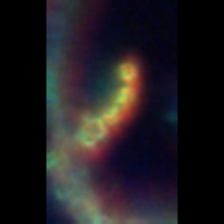
Taxon: Diatom_aggregate
Group: Diatoms